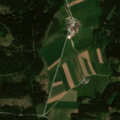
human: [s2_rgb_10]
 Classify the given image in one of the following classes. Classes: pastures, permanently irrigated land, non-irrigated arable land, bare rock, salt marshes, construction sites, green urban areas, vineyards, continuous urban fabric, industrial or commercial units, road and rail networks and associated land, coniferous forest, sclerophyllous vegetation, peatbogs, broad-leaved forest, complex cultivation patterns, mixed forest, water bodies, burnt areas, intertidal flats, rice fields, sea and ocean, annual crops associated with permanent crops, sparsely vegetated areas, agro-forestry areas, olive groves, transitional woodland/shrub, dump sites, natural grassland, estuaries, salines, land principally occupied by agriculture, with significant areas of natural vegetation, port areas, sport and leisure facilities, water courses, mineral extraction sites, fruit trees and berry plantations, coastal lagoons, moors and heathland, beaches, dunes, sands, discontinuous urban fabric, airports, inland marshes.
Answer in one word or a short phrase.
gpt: non-irrigated arable land, coniferous forest